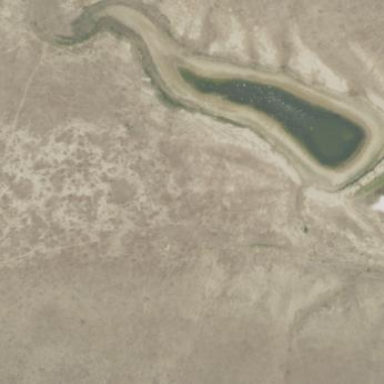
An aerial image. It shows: Reservoir.